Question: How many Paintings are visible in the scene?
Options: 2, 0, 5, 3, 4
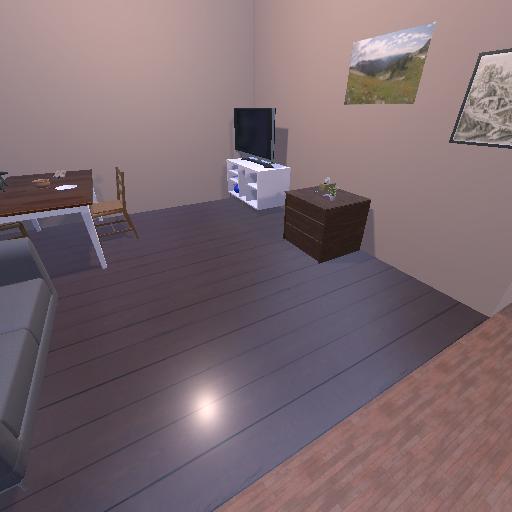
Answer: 2